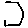
Label: hexagon